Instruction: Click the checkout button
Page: cart
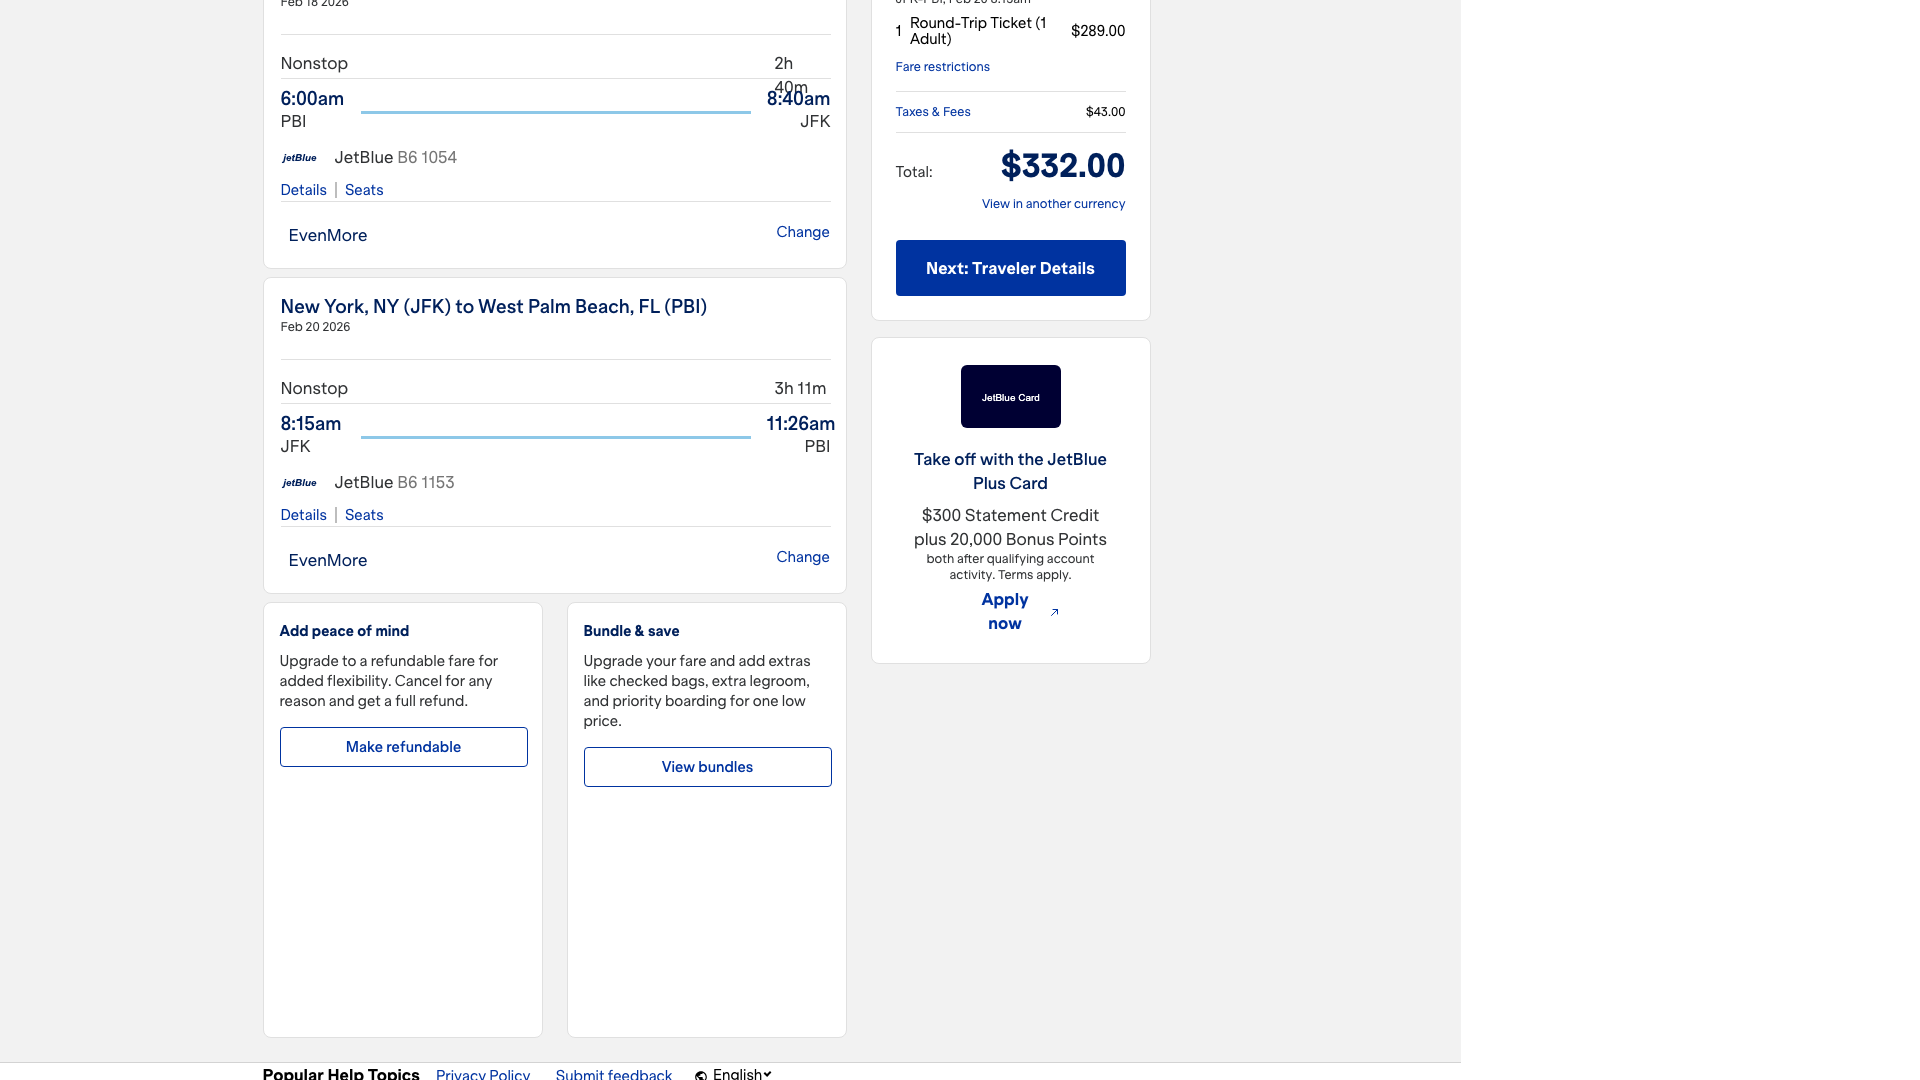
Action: click